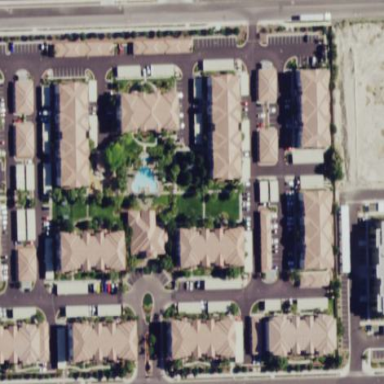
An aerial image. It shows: Residential area with apartments.